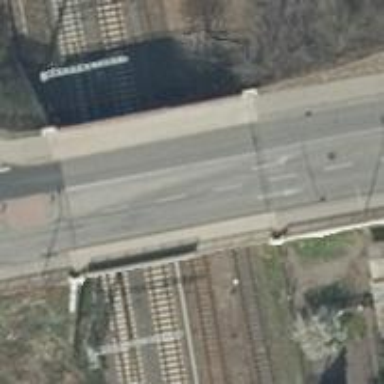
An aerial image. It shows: Tertiary road on asphalt surface on bridge.